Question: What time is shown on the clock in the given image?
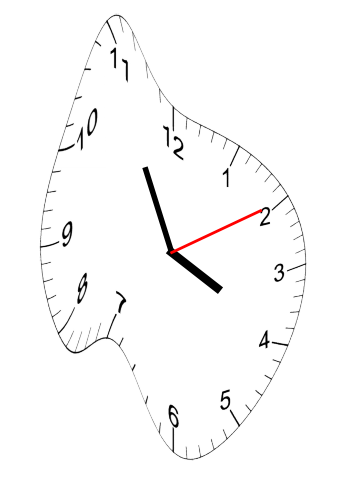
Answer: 03:55:10